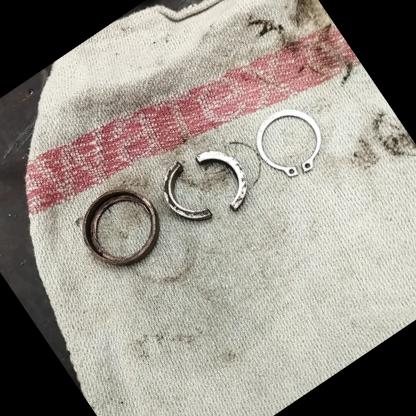
Klasa: inne